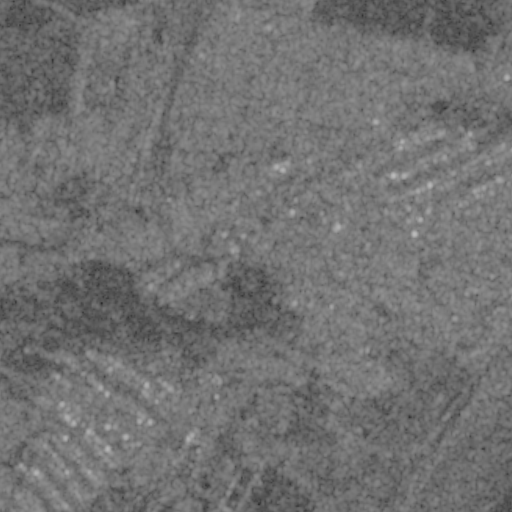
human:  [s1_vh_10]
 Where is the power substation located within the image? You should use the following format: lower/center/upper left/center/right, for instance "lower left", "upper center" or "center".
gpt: The power substation is located in the lower right of the image.
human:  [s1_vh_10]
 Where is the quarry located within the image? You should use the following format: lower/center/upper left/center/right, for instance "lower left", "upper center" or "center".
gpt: The quarry is located in the lower center of the image.
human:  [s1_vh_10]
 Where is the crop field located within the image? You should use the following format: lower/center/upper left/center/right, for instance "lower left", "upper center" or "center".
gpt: There is no crop field in the image.

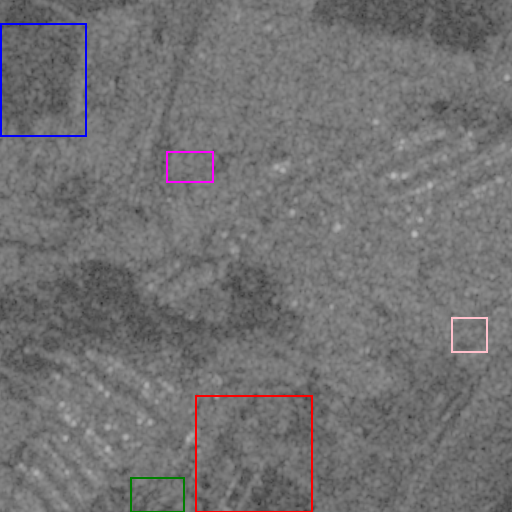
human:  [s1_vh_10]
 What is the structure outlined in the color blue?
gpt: The structure outlined in blue is a crop field.
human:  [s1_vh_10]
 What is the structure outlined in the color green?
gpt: The structure outlined in green is a landfill.
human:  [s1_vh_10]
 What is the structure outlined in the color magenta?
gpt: The structure outlined in magenta is a park.
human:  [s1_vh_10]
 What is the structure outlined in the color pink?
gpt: The structure outlined in pink is a power substation.
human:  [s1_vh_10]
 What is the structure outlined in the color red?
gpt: The structure outlined in red is a quarry.
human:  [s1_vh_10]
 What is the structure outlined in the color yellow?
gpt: There is no yellow outline.